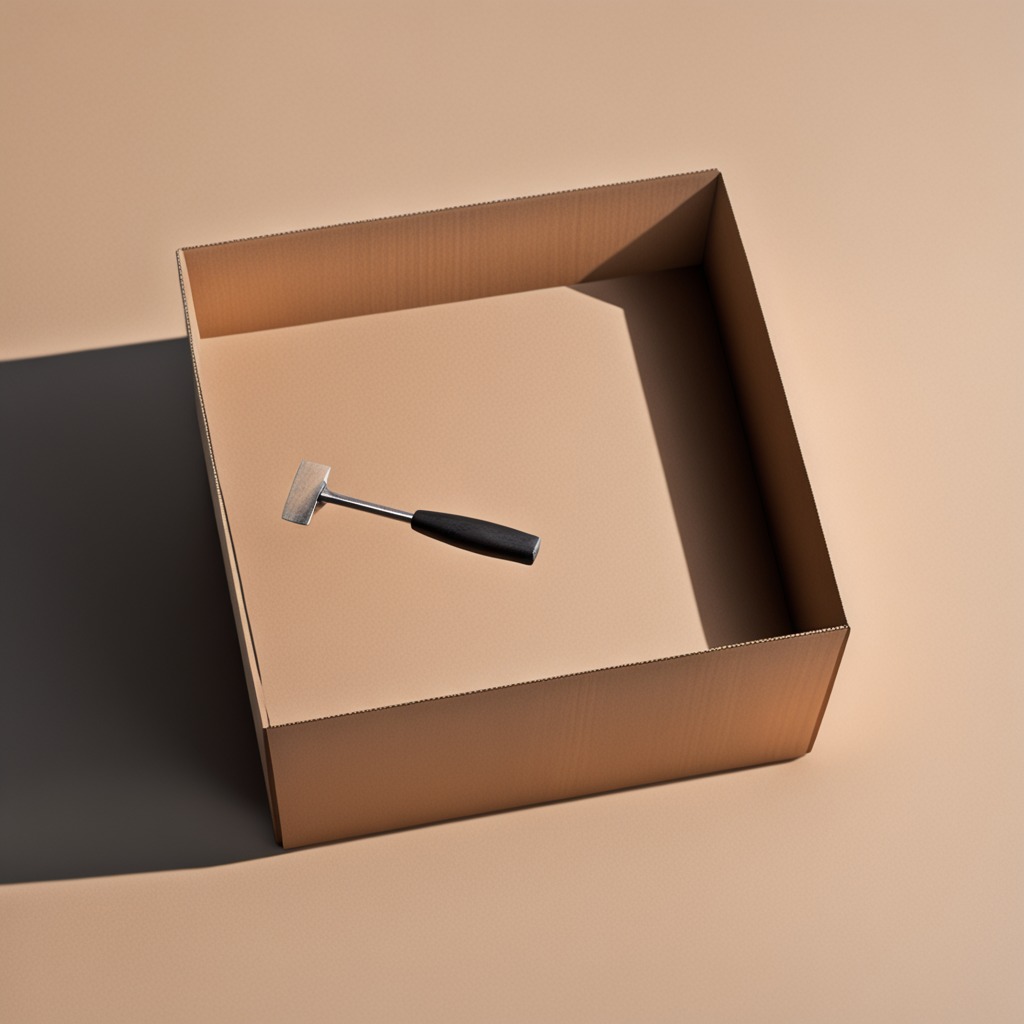
A hammer is lying on the cardboard box surface.